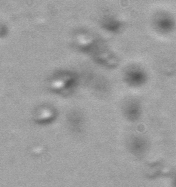
Label: Phaeocystis